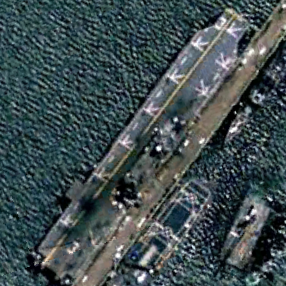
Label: combat